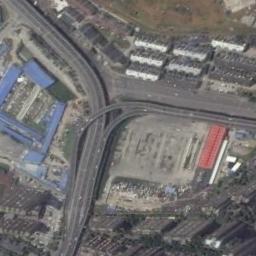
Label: overpass